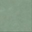
Piece: xx